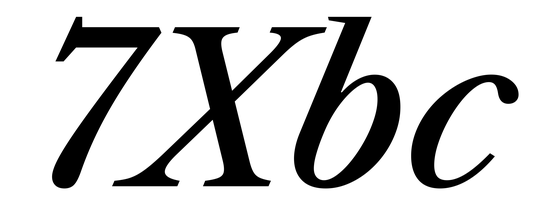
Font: LibreCaslonText-Italic_Medium_Italic